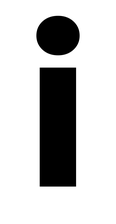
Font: Poppins-Bold